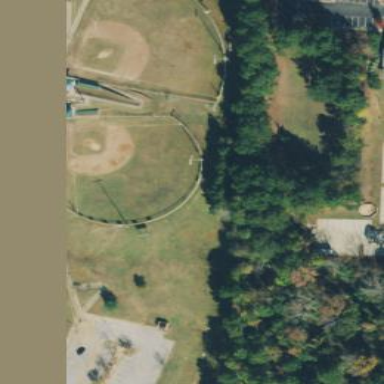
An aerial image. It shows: Baseball pitch for leisure land.